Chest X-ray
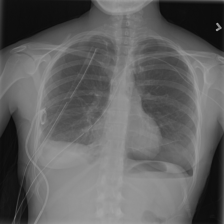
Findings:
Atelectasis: negative
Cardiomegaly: negative
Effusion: negative
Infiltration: negative
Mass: negative
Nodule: negative
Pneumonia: negative
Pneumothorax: positive
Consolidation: negative
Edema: negative
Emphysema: negative
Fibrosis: negative
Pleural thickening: negative
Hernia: negative